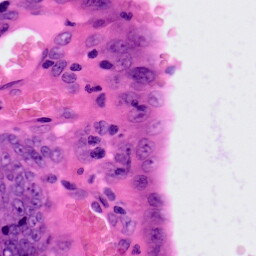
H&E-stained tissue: Colon